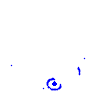
Particle: kaon